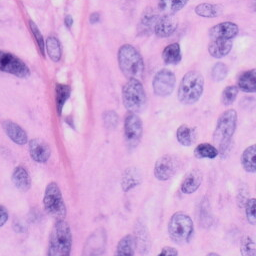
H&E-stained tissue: Skin